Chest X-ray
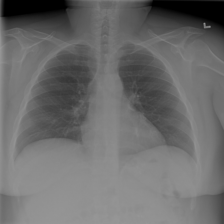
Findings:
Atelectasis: negative
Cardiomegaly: negative
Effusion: negative
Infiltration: negative
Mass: negative
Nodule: negative
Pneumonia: negative
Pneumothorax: negative
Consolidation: negative
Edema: negative
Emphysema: negative
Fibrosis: negative
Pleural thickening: negative
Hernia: negative